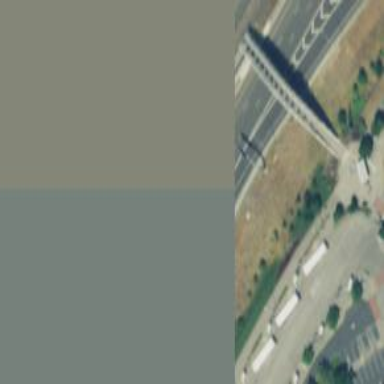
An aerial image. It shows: Motorway junction.